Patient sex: M
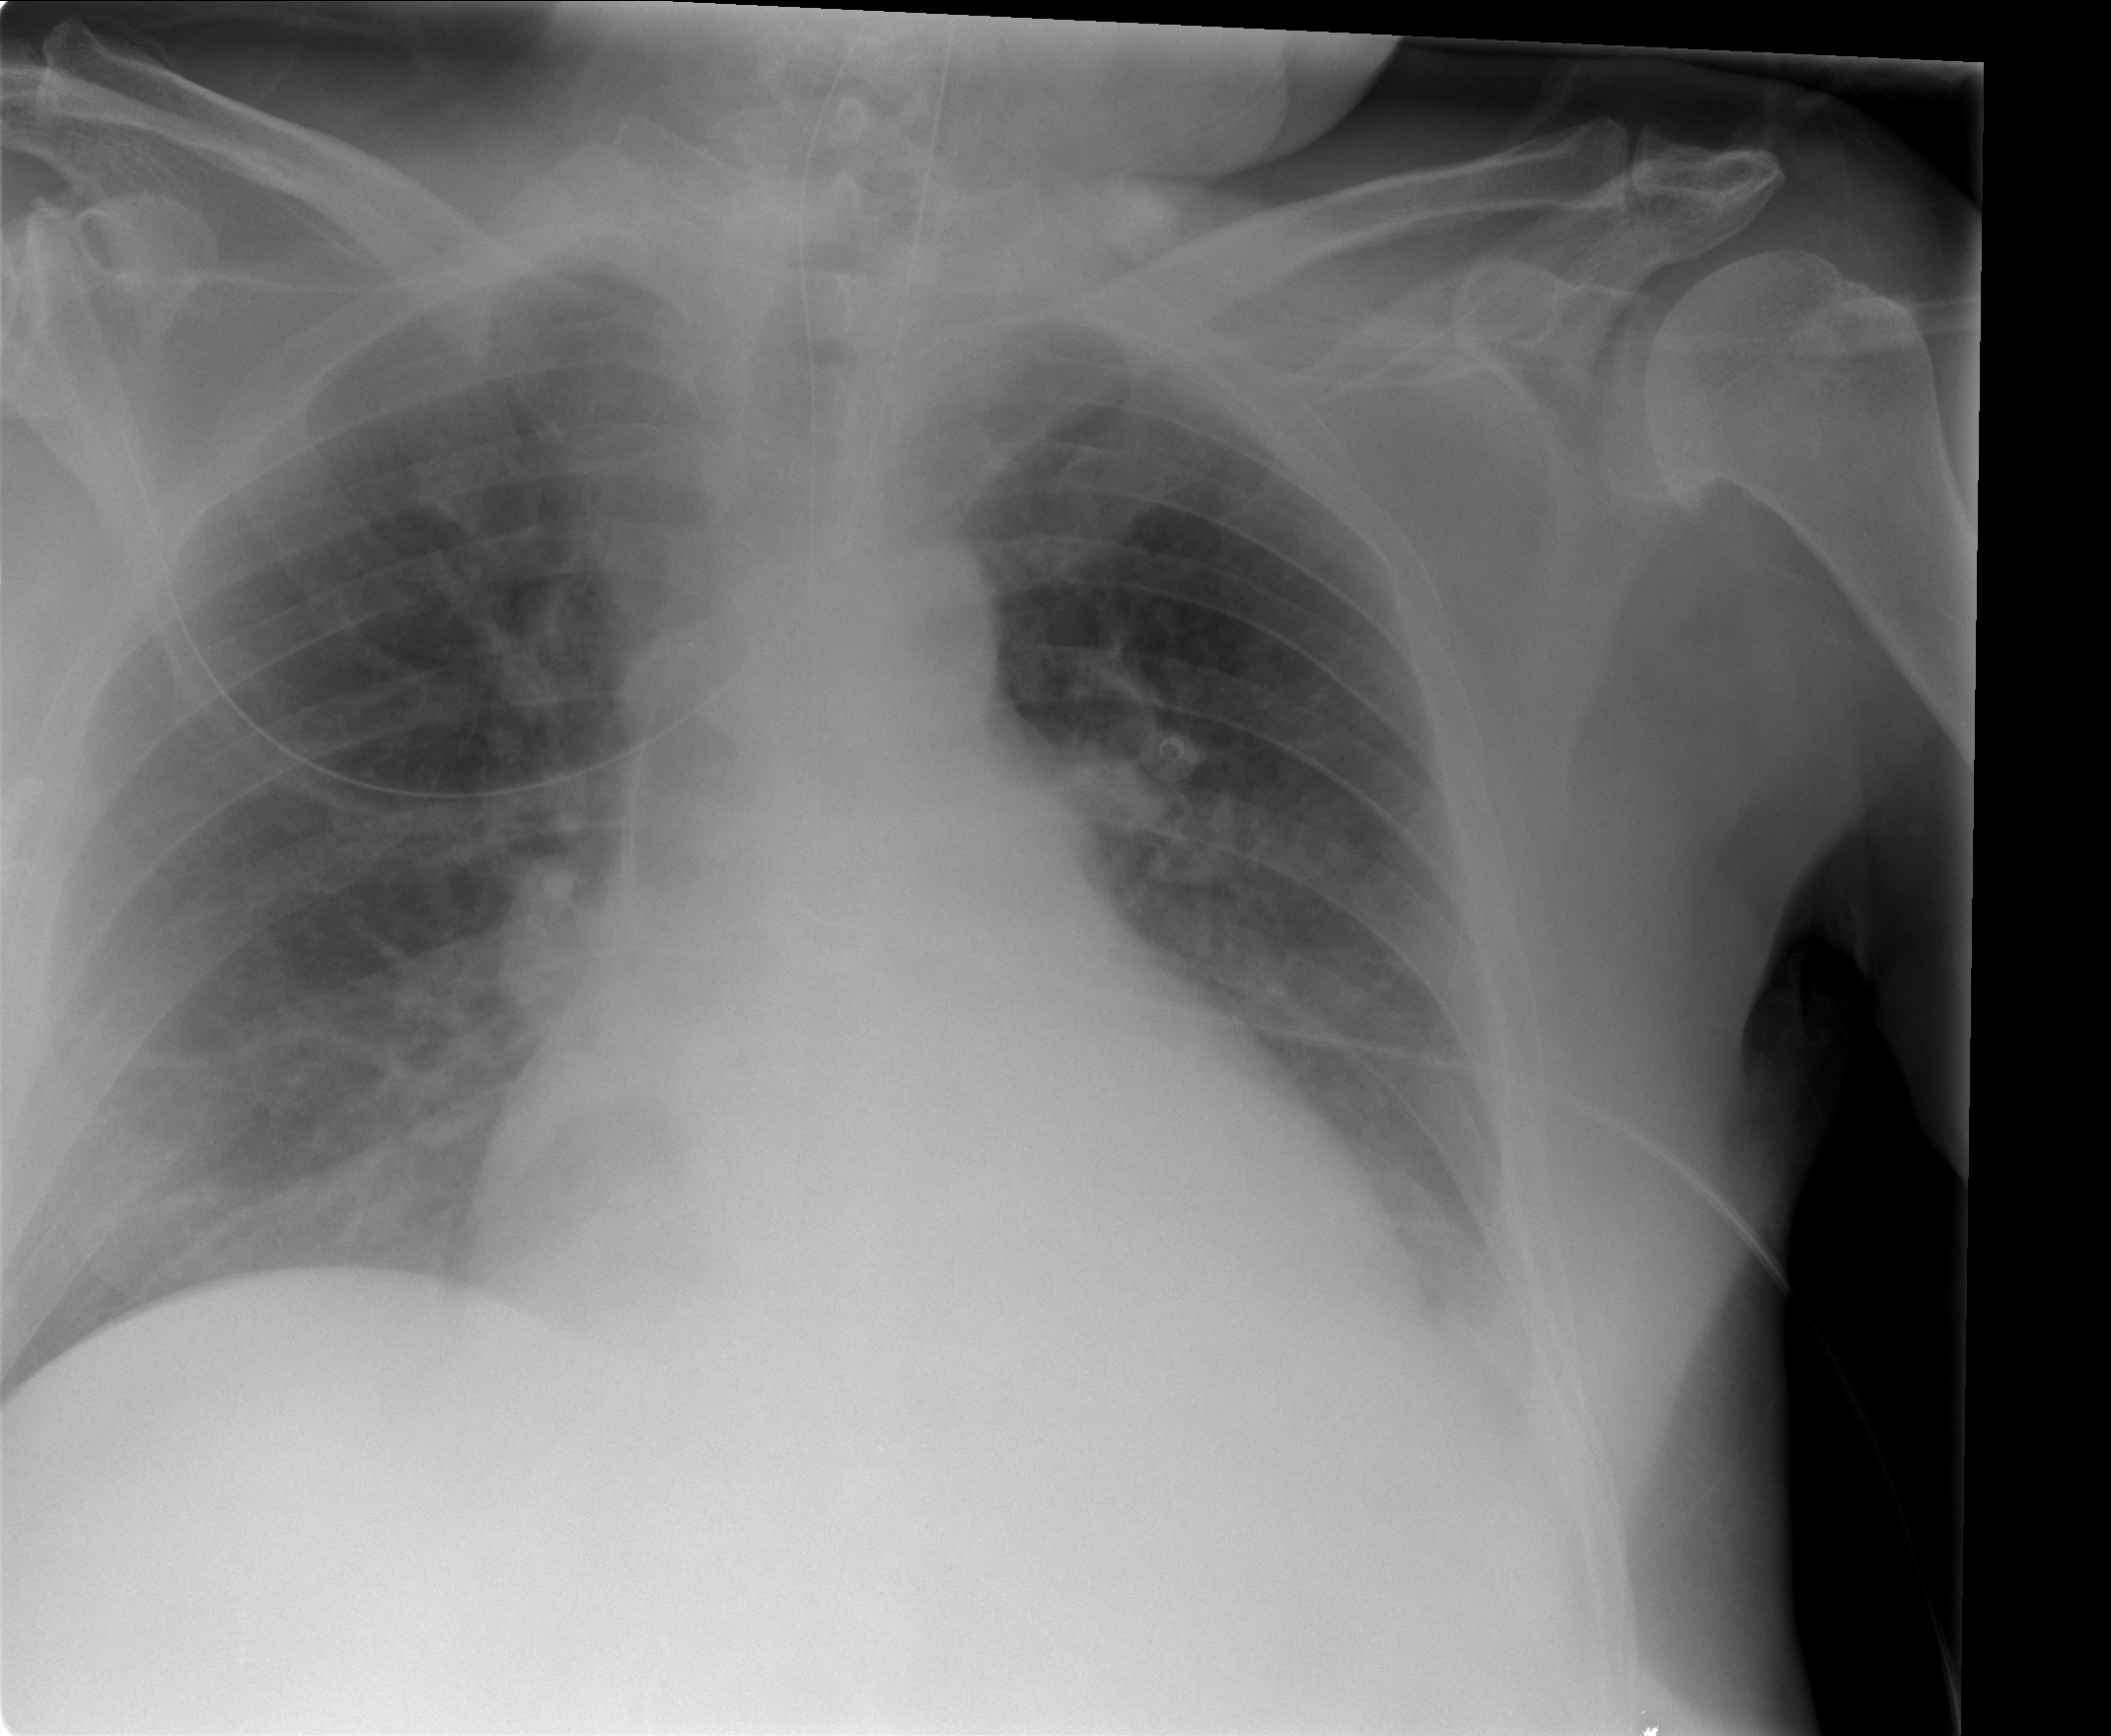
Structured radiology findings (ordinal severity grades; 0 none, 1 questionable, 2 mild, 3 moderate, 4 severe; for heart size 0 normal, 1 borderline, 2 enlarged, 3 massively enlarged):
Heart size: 2
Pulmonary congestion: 1
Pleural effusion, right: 0
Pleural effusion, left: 2
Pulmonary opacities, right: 0
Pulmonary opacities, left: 0
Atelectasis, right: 0
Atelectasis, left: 2